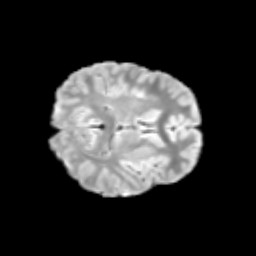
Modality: T2w
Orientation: axial
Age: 11
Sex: male
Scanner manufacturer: siemens
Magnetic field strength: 3 T
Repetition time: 3.8 s
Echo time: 0.07 s